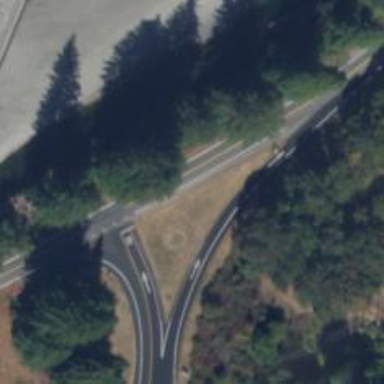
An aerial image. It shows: Trunk link highway.